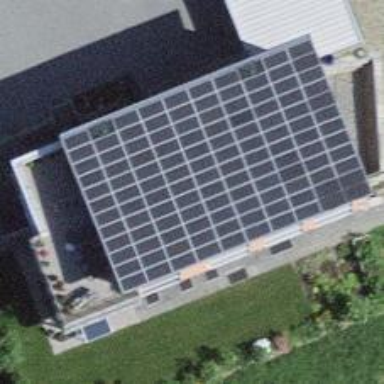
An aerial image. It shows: Solar power generator using photovoltaic method with solar photovoltaic panel types.